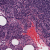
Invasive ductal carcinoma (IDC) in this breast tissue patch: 0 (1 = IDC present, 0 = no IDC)